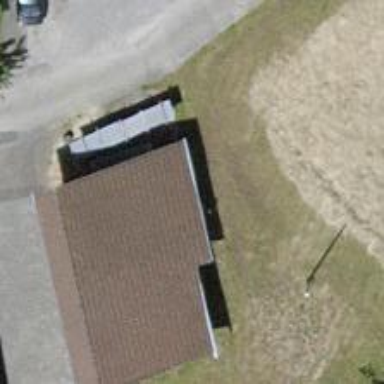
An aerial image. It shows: Shed.